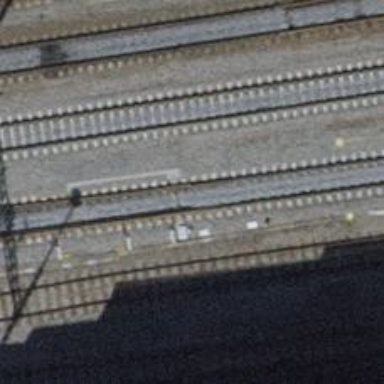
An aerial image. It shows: Railway switch.